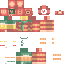
A female human skin with medium skin, wearing brown long hair dressed in a red hoodie and red pants, featuring a closed mouth.